Field crop: maize
Growth stage: 2
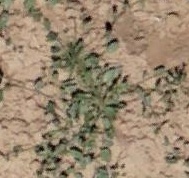
Species: convolvulus